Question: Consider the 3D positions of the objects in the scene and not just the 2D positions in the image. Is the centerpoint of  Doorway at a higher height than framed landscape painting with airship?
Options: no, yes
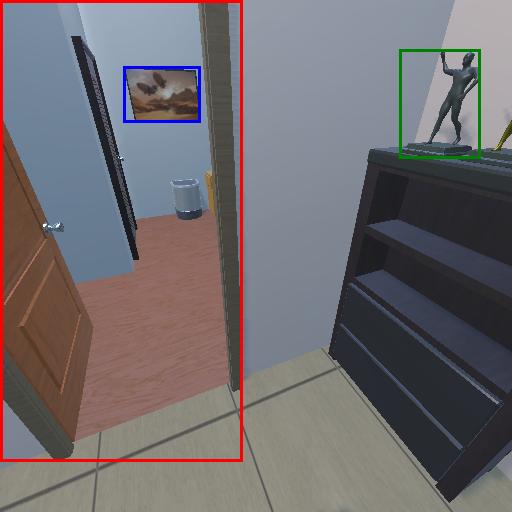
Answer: no